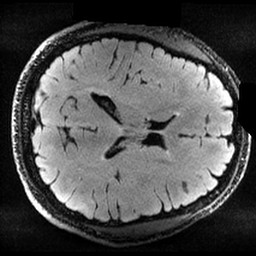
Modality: FLAIR
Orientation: axial
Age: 37
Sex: male
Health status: healthy
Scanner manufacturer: ge
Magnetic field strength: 3 T
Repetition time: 5 s
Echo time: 0.08943 s